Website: bh-photo
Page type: customer-info-address
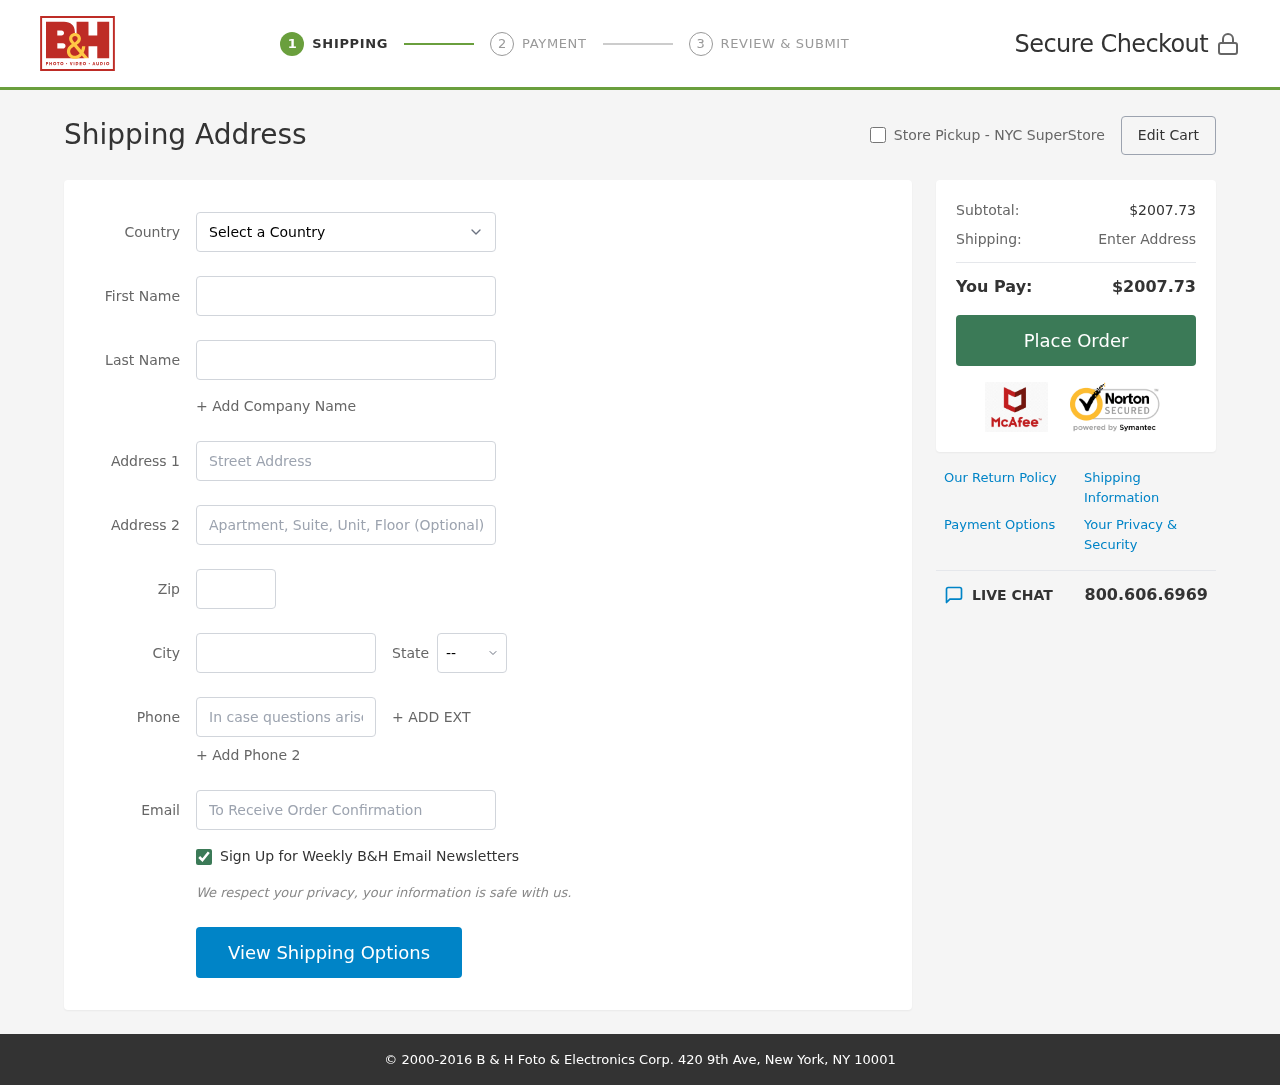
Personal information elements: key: PII_CITY
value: Russellport
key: PII_COUNTRY
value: United States
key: PII_EMAIL
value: jim.thomas@hotmail.com
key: PII_FIRSTNAME
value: Jim
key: PII_LASTNAME
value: Thomas
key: PII_PHONE
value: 9033004512
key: PII_POSTCODE
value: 97108
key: PII_STATE_ABBR
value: ND
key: PII_STREET
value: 33361 Lynn Highway
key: PII_STREET2
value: Suite 278
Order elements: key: ORDER_SUBTOTAL
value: $2007.73
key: ORDER_TOTAL
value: $2007.73